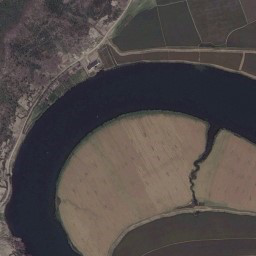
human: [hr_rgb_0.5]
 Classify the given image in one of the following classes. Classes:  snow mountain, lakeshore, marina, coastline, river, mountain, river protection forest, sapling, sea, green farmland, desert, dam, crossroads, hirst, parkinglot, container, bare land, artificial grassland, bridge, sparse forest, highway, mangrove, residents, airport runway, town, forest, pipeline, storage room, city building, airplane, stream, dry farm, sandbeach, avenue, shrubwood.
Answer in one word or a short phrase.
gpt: river